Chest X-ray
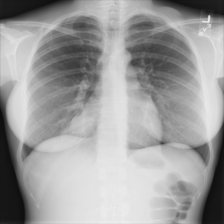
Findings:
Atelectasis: negative
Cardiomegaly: negative
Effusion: negative
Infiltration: negative
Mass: negative
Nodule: negative
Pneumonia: negative
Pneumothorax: negative
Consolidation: negative
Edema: negative
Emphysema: negative
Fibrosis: negative
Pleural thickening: negative
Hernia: negative